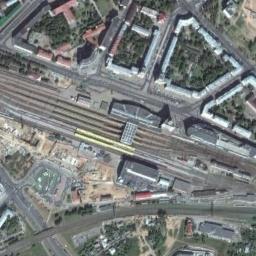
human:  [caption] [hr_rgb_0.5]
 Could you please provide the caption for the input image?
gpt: There is a fully equipped railway station in the city .

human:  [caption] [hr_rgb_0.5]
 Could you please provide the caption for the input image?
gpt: The railway station has lots of railways, Some trains and buildings .

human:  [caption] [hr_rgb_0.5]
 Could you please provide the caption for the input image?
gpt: The railway station is next to some buildings and trees .

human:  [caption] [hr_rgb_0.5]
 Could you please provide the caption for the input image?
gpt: Many buildings are beside the railway station .

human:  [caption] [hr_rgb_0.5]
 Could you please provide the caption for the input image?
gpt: There are some green trees and buildings beside the railway station .